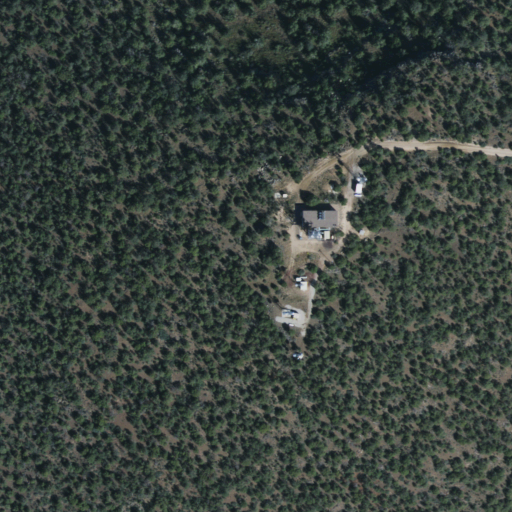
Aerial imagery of mountain in Arizona named Jolly Place Peak containing evergreen forest, shrub, and open development